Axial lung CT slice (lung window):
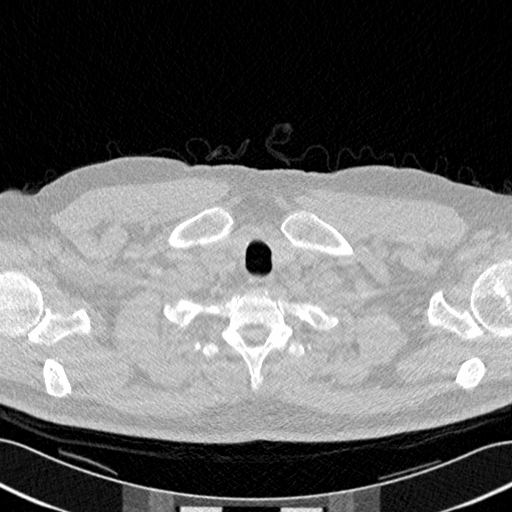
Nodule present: no